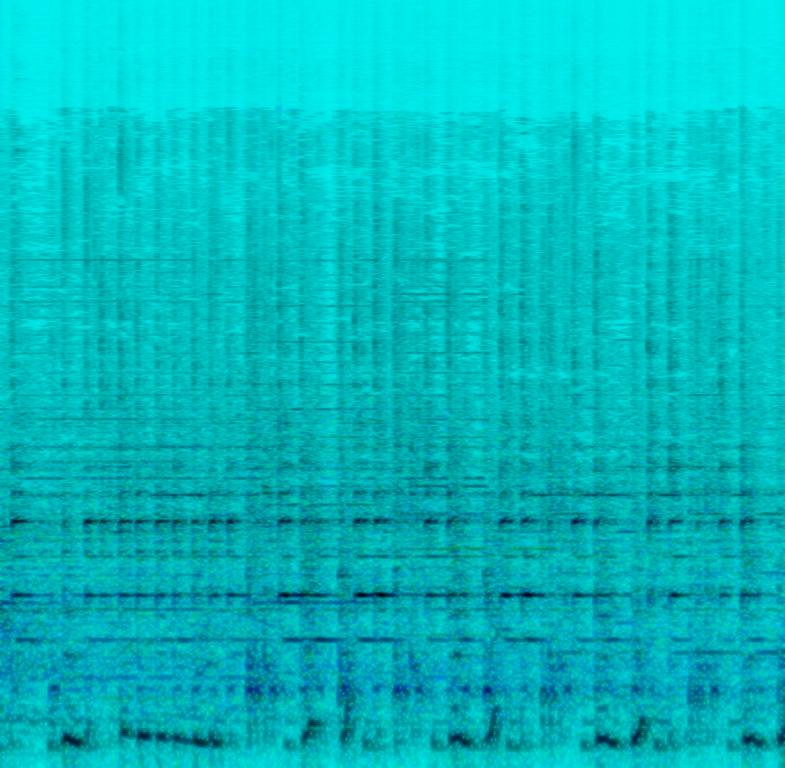
This music is an instrumental.the tempo is fast with a harmonium melody and tabla accompaniment. The performance is live with ambient sounds of people talking, sound of glass bangles and a woman’s voice. This music is Indian Classical.